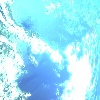
Label: sunburn